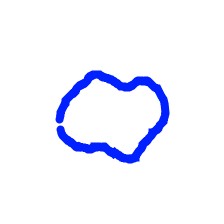
Shape: circle